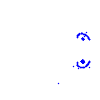
Particle: electron